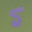
Label: 5